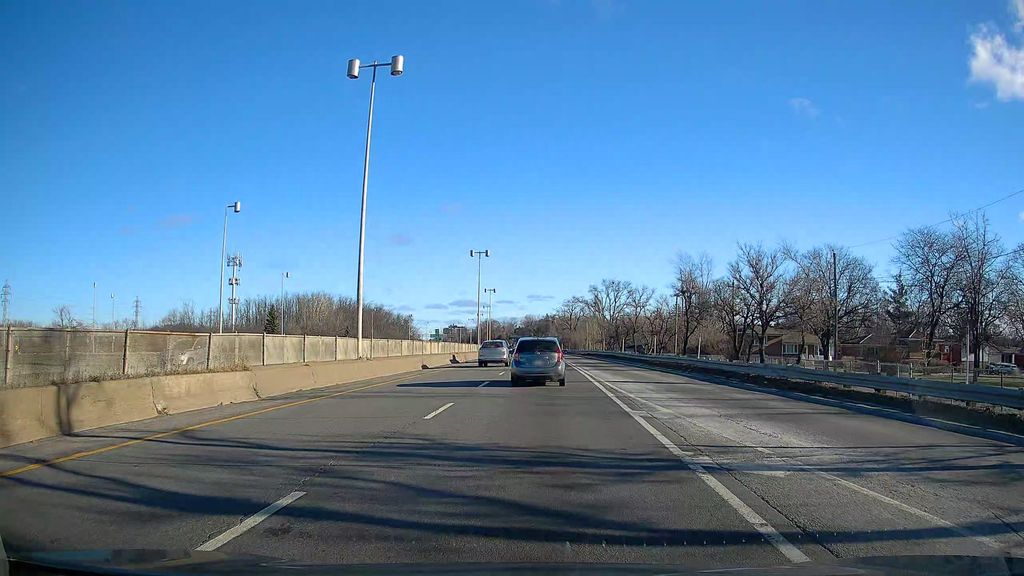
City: montreal